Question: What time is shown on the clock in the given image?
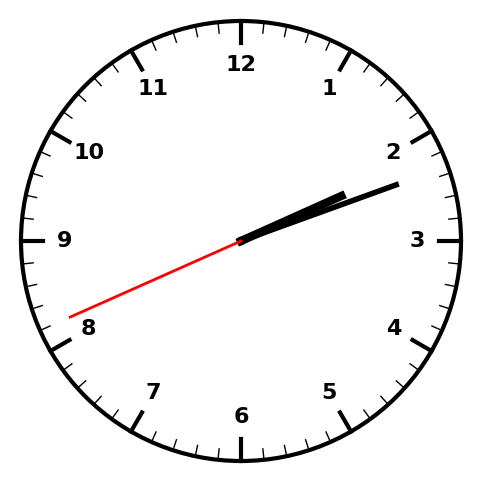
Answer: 02:11:41